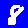
Digit: 8